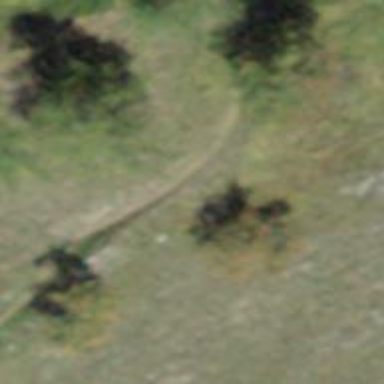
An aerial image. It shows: Grassy path with excellent trail visibility.